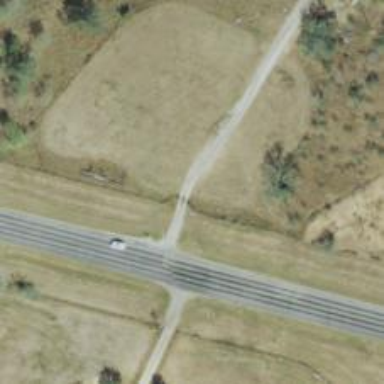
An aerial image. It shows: Driveway leading to service road.